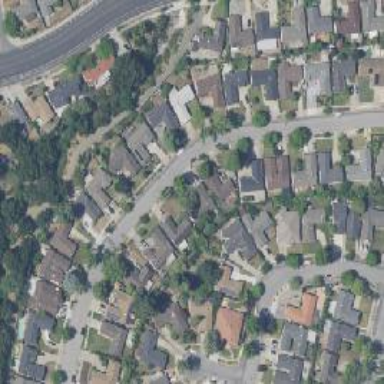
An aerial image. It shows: Residential road.